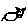
Label: cat